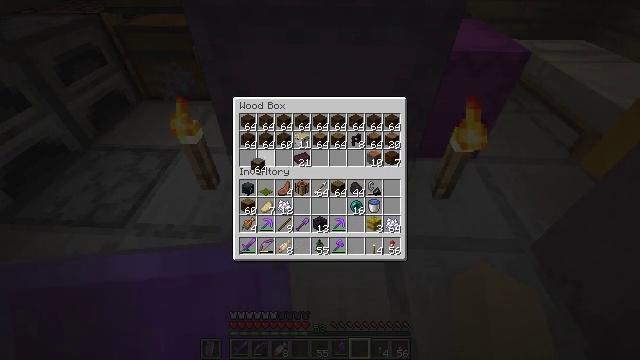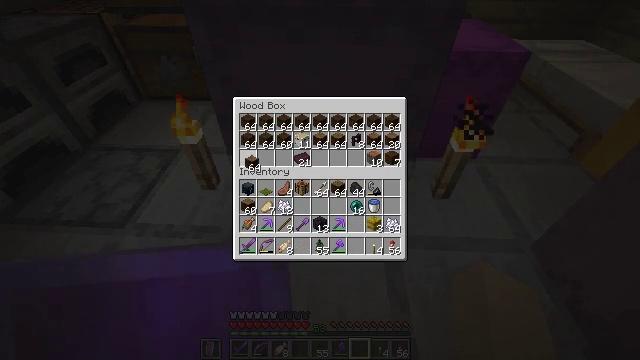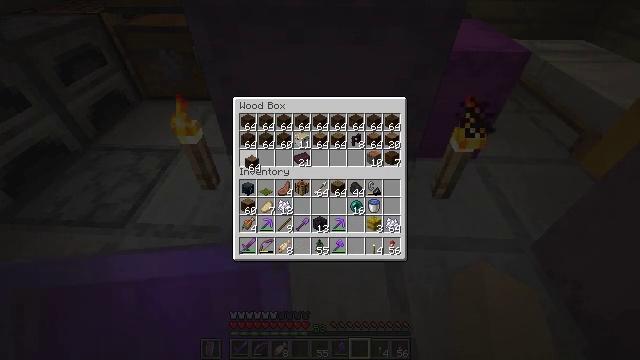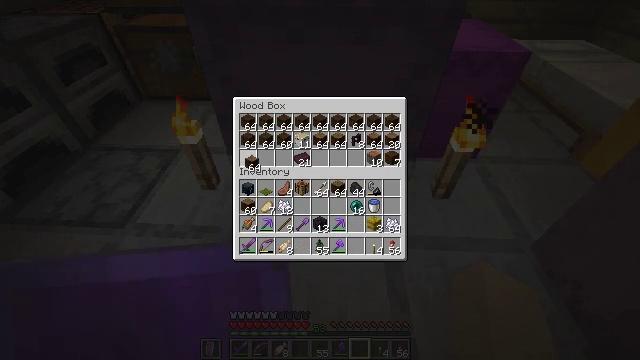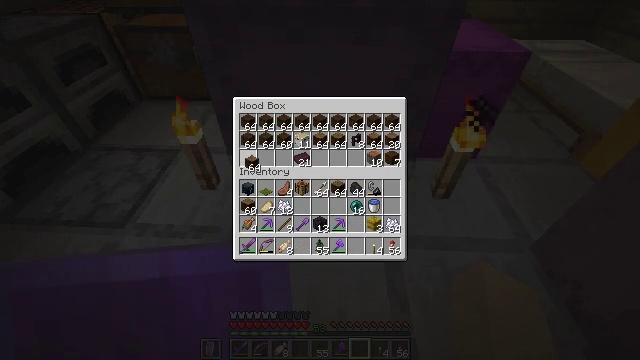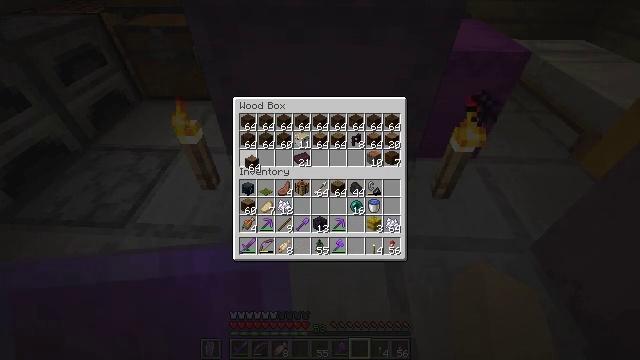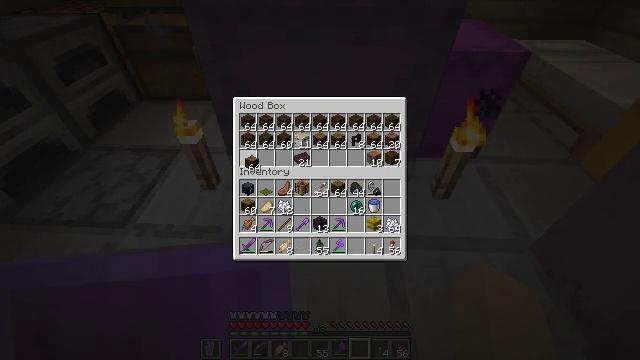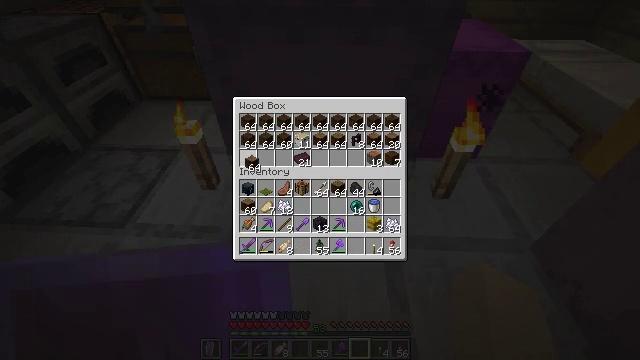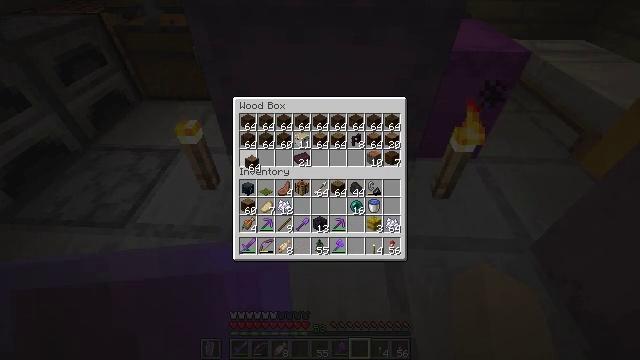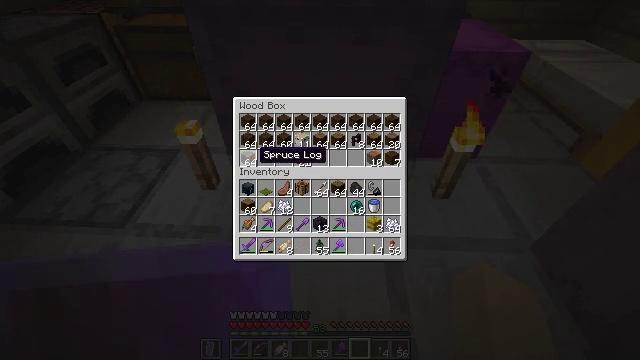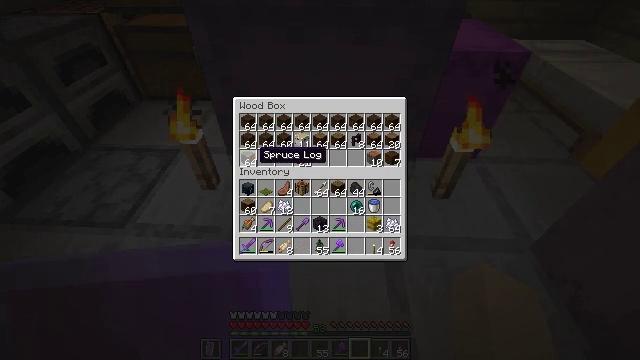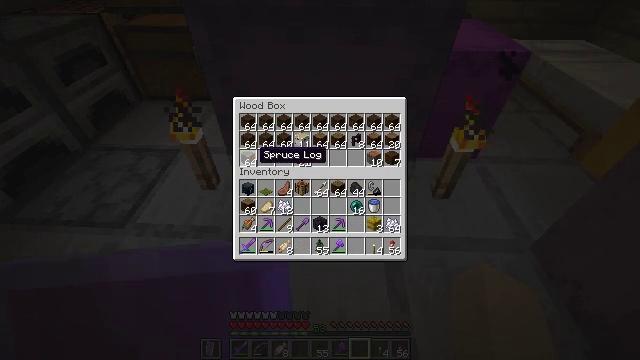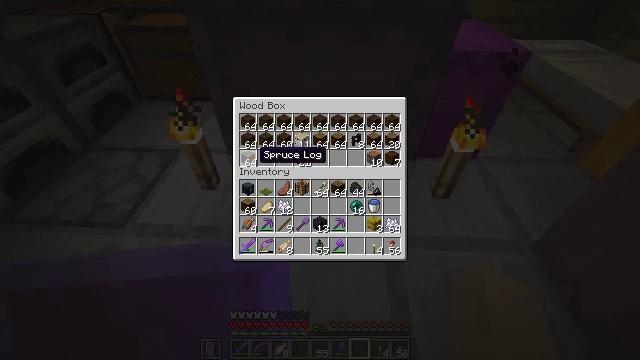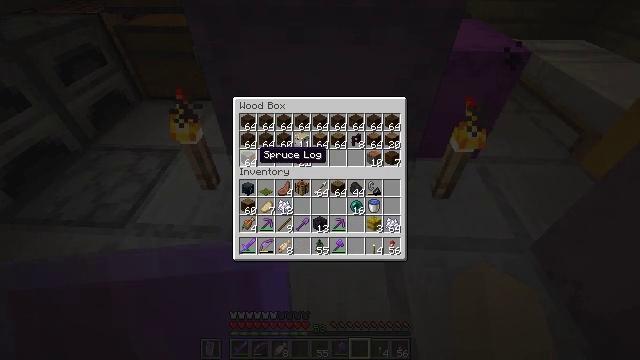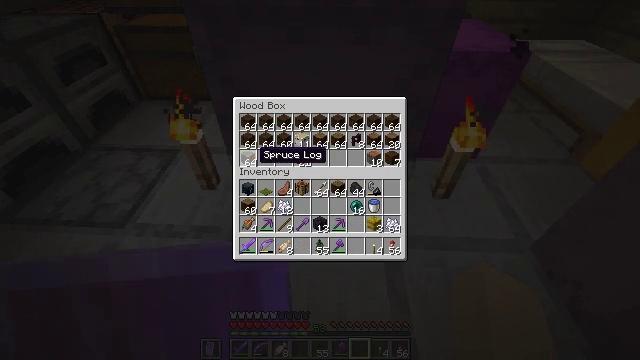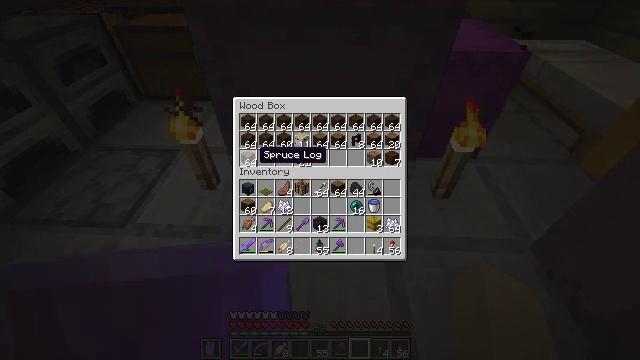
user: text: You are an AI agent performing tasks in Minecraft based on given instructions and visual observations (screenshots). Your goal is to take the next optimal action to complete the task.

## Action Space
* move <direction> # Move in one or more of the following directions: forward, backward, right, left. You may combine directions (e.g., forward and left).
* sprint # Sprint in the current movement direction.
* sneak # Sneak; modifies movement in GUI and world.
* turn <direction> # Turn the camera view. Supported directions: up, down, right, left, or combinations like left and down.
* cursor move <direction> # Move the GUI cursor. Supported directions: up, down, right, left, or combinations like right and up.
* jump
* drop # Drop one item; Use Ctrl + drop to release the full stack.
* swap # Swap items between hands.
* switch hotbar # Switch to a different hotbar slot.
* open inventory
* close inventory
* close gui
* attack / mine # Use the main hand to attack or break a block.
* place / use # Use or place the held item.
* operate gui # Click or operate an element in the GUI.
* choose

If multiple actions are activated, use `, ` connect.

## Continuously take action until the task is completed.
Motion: motion action
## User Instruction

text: Retrieve the shulker box into the inventory.
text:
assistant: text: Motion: no_op
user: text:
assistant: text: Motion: no_op
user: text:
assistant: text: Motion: no_op
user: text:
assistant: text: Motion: no_op
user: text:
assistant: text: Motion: no_op
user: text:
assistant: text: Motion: attack / mine
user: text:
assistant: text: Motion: attack / mine
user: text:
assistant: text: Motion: attack / mine
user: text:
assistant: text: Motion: no_op
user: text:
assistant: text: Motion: no_op
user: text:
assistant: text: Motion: no_op
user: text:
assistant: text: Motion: no_op
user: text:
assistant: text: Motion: no_op
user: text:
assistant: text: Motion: no_op
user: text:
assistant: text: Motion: no_op
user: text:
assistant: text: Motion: no_op
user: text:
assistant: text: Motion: sneak
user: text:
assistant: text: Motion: sneak, turn down
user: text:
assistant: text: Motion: sneak, turn down
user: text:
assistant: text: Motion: sneak, turn down
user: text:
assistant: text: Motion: sneak
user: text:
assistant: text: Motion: sneak
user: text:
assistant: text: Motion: sneak
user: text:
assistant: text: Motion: sneak
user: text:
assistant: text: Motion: sneak
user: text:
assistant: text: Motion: sneak
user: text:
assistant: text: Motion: sneak
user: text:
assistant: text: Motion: sneak
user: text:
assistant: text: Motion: sneak
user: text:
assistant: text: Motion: sneak